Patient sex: F
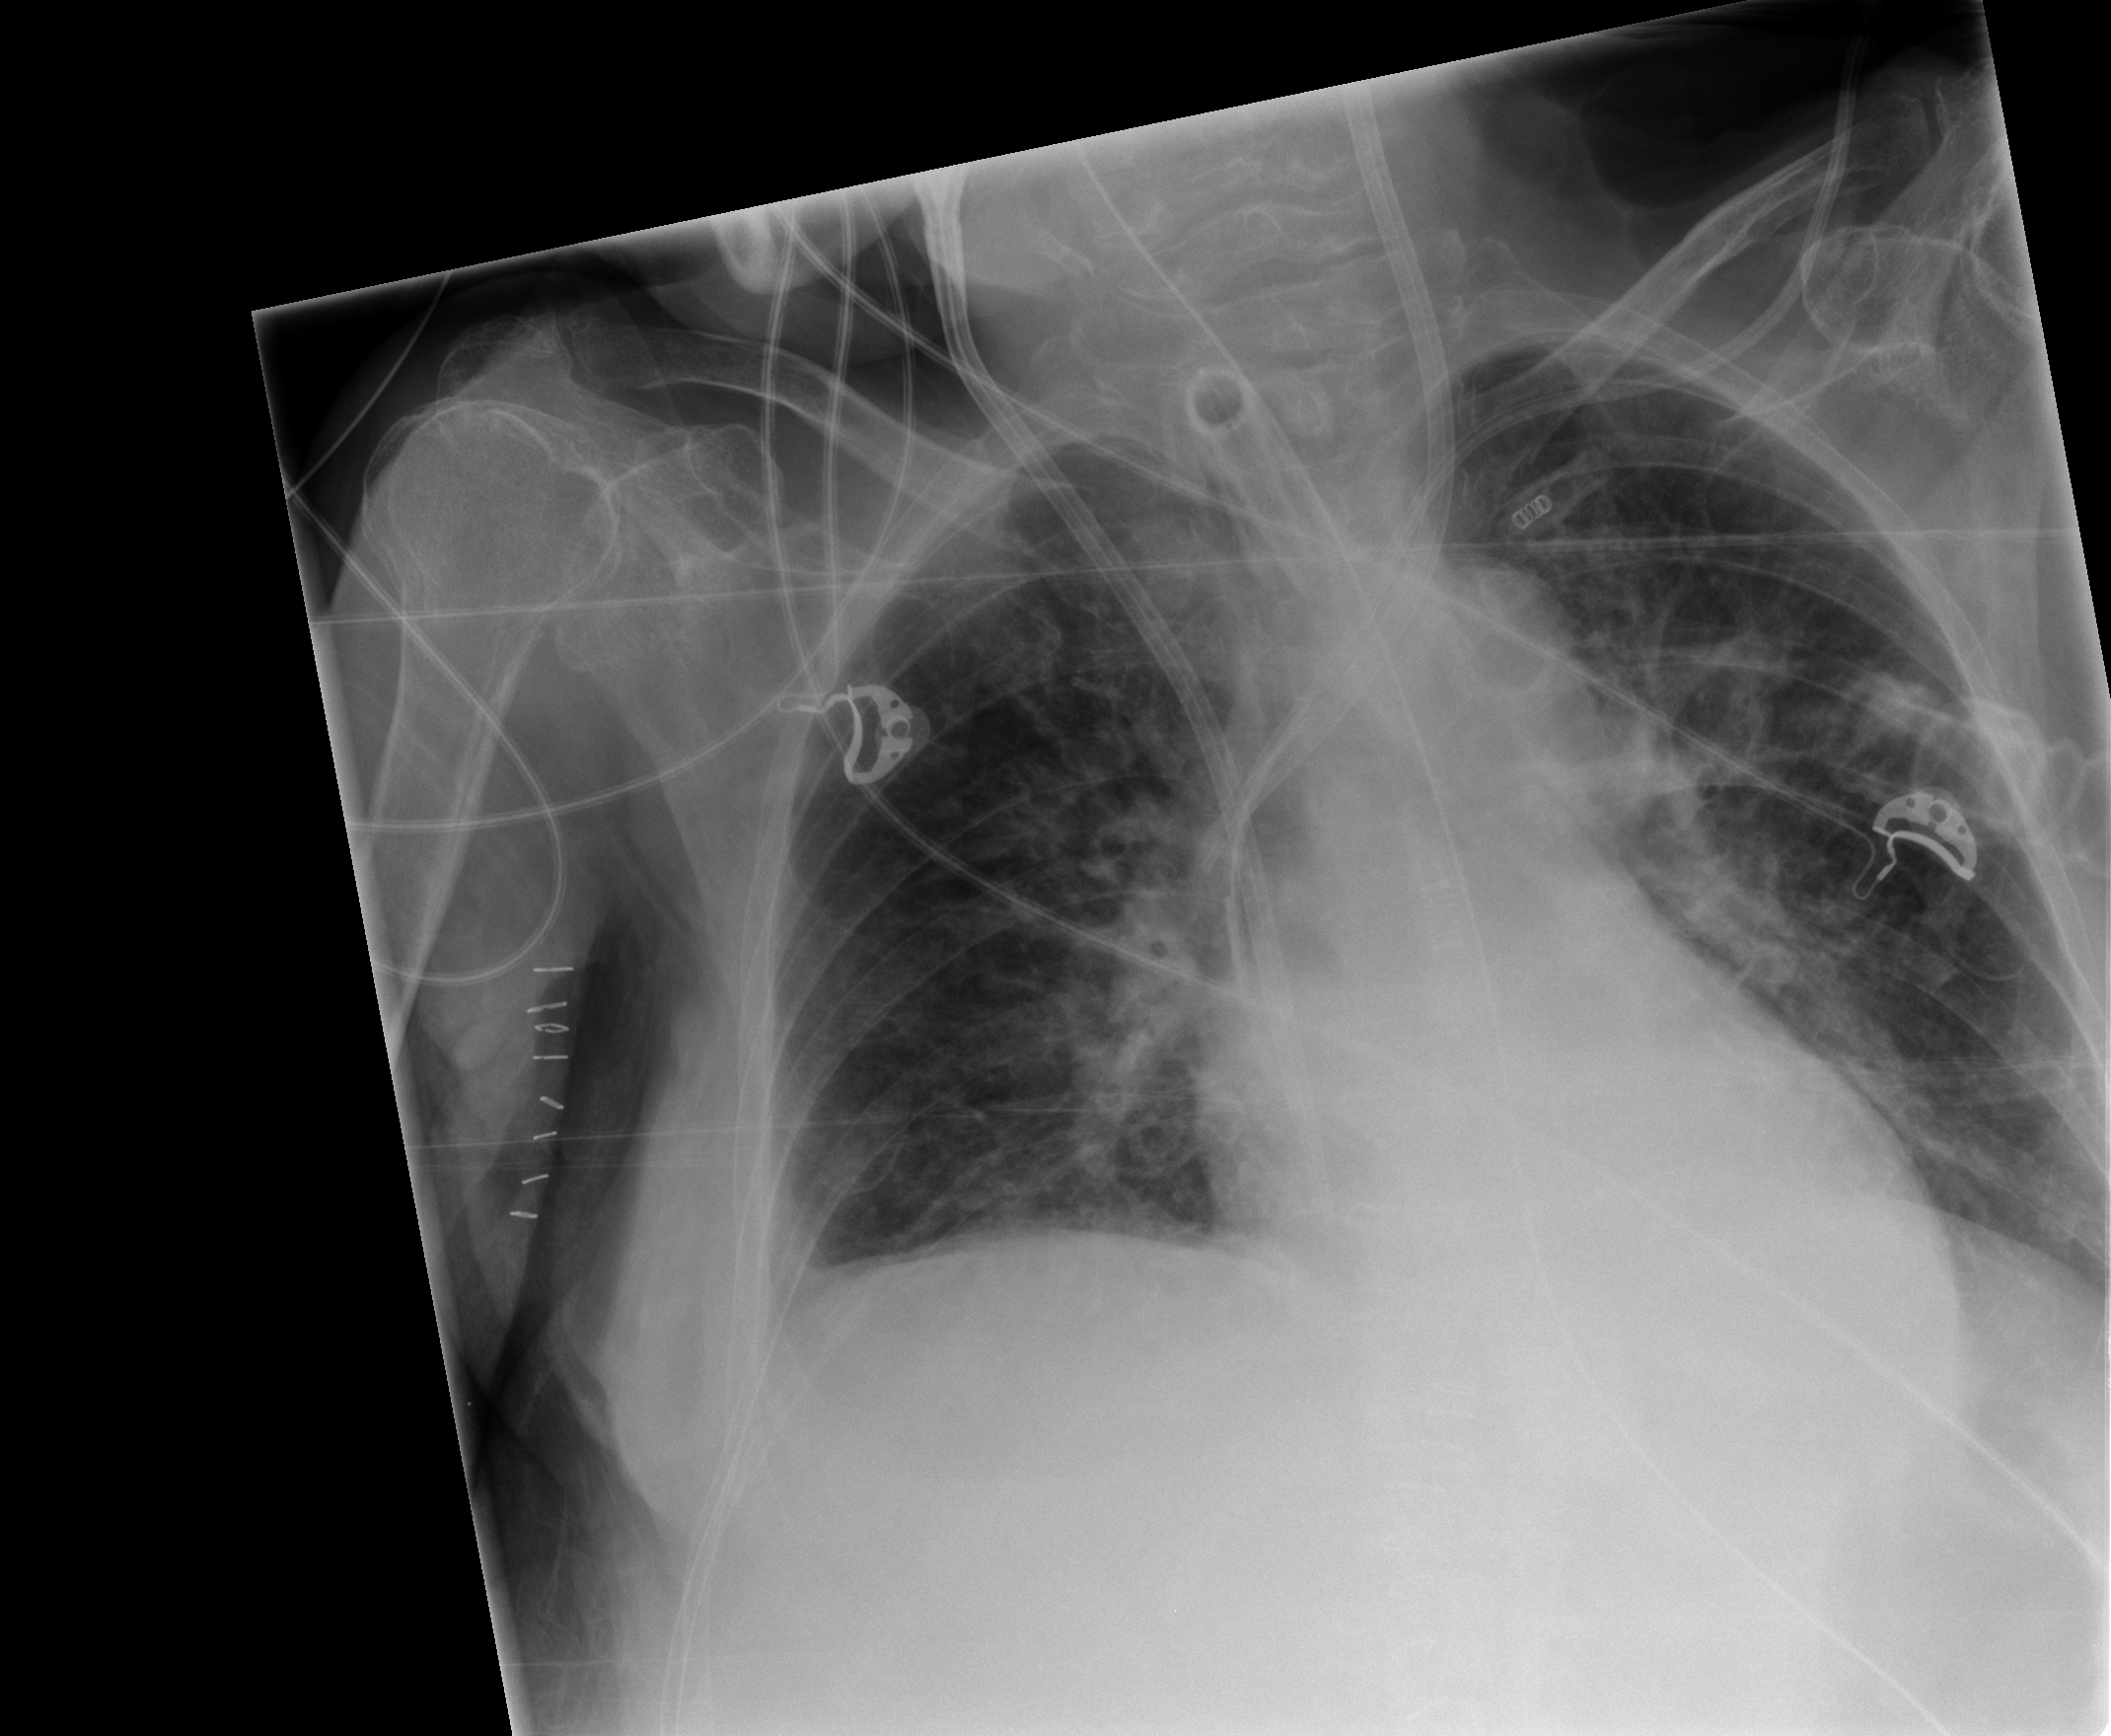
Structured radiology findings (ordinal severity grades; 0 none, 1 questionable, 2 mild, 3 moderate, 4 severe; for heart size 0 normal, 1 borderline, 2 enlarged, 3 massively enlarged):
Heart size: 1
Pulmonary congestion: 0
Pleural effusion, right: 0
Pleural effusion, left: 0
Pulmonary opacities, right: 1
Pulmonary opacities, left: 2
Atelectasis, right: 0
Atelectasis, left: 0